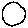
Label: circle